Field crop: maize
Growth stage: 2
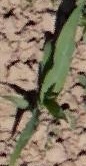
Species: maize